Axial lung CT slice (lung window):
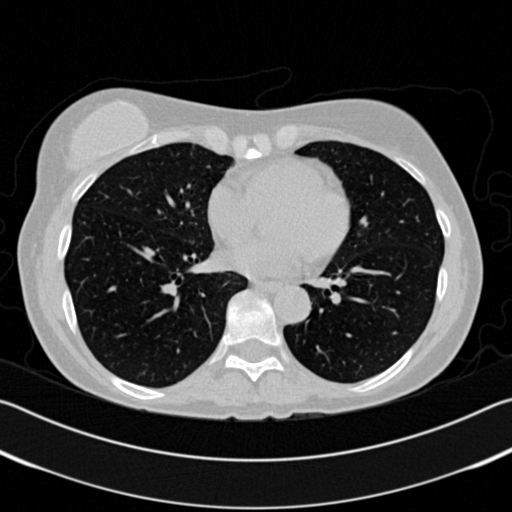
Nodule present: no